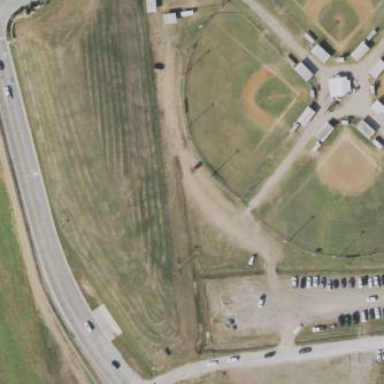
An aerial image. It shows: Baseball pitch for leisure land.